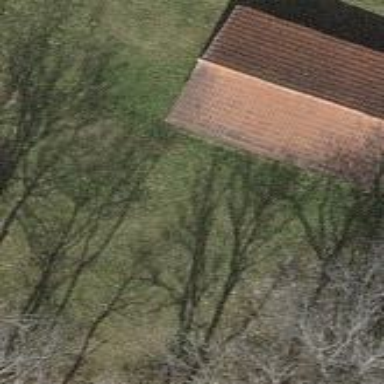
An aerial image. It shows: Cowshed building.